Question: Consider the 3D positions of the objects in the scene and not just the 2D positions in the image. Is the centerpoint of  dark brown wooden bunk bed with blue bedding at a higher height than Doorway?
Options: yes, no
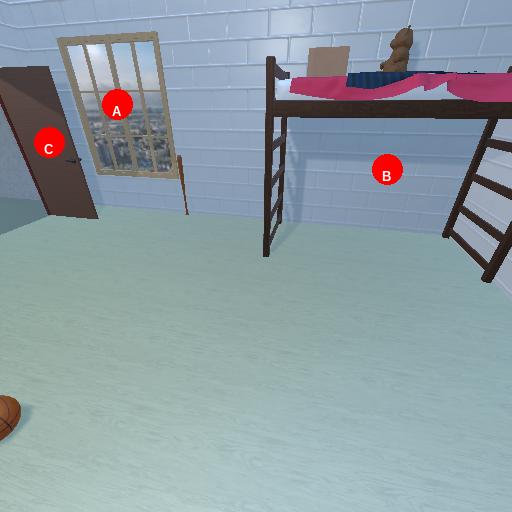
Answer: yes